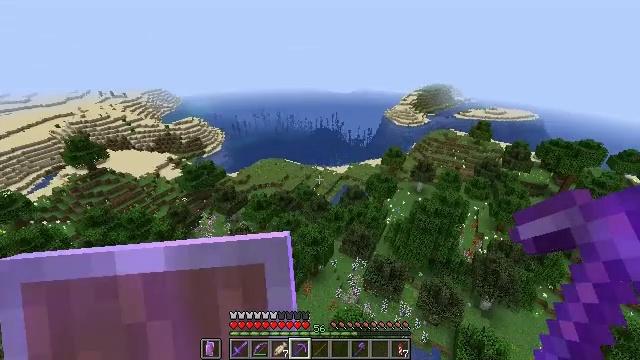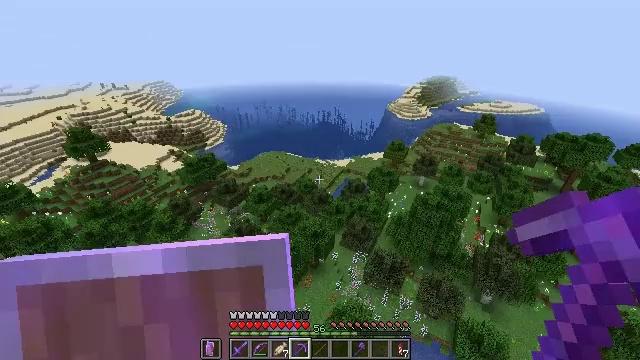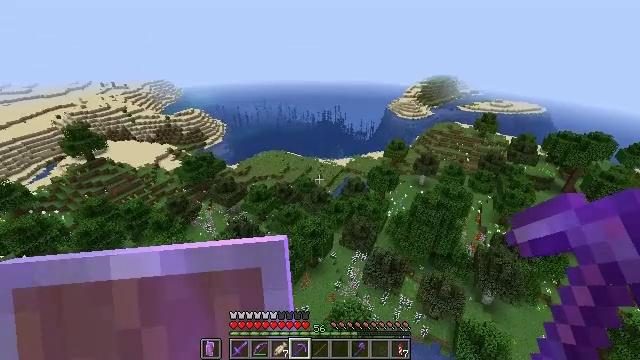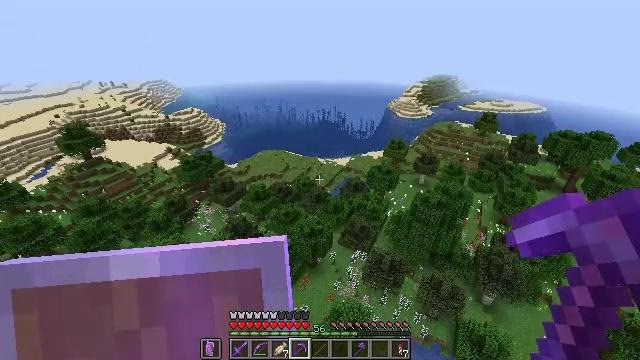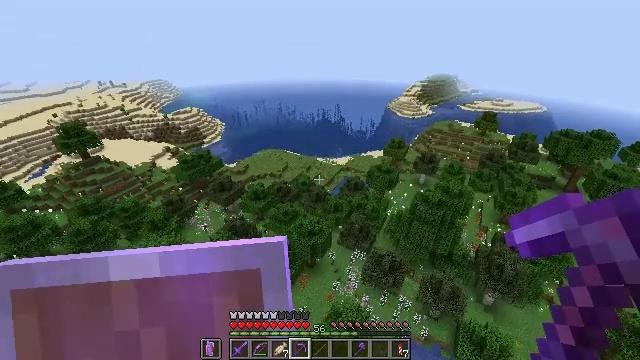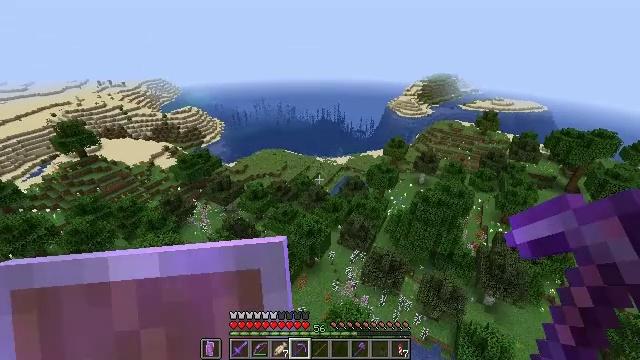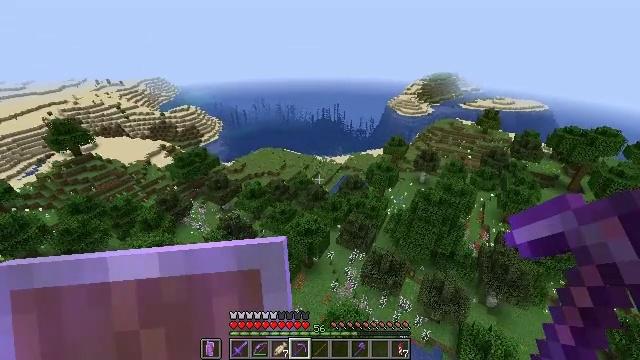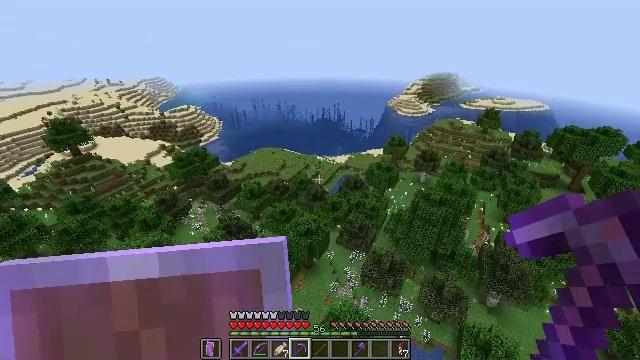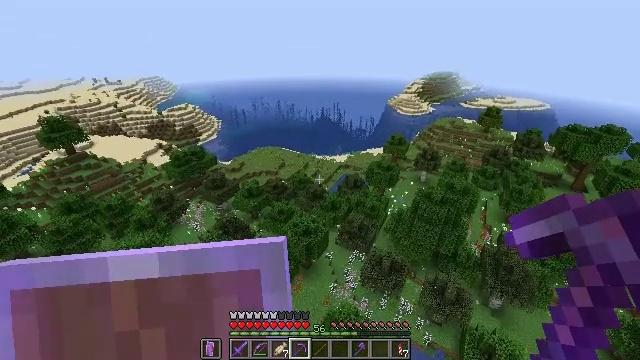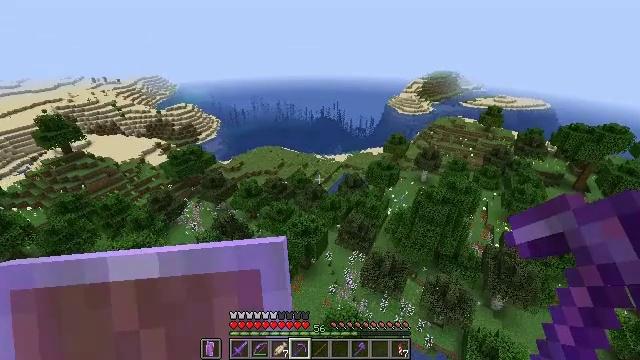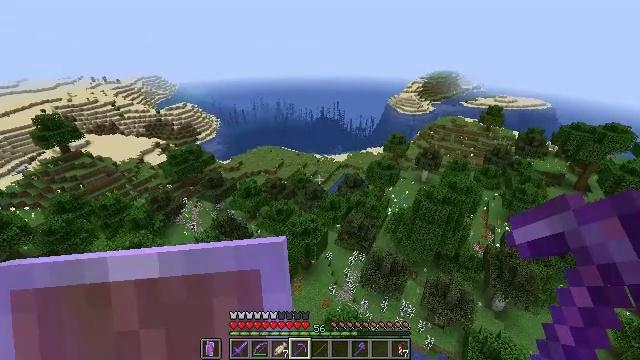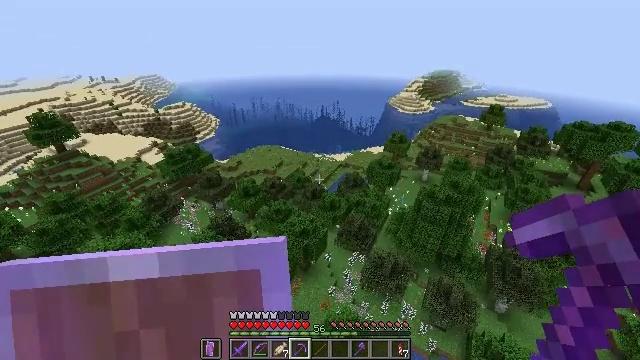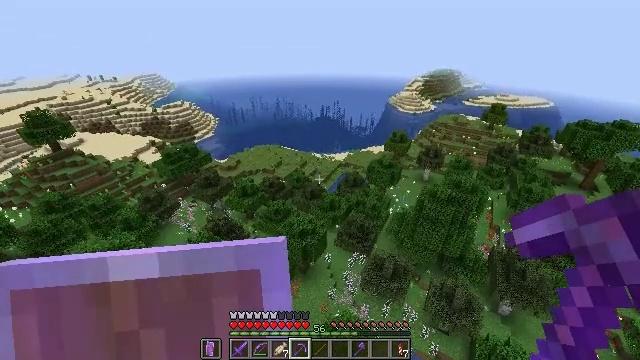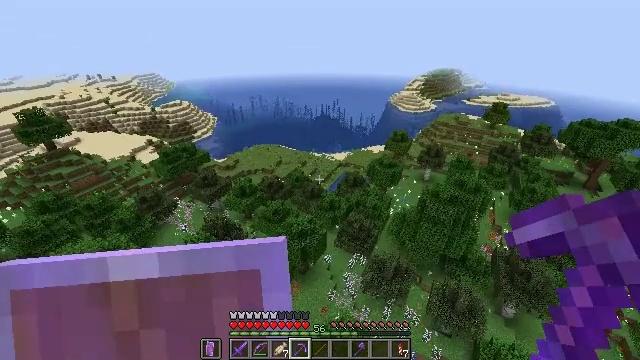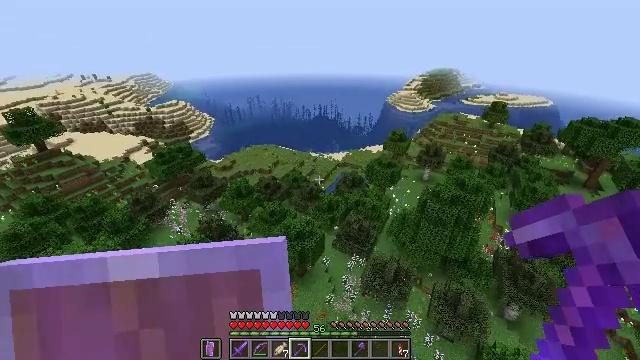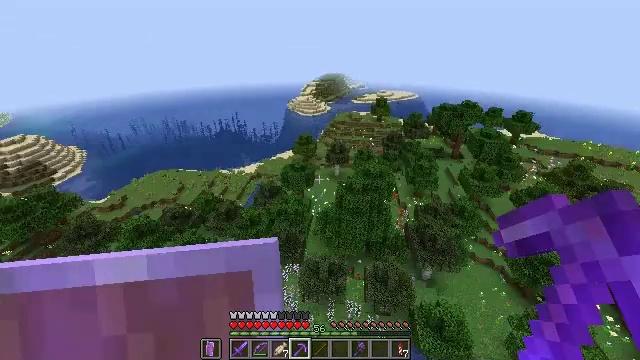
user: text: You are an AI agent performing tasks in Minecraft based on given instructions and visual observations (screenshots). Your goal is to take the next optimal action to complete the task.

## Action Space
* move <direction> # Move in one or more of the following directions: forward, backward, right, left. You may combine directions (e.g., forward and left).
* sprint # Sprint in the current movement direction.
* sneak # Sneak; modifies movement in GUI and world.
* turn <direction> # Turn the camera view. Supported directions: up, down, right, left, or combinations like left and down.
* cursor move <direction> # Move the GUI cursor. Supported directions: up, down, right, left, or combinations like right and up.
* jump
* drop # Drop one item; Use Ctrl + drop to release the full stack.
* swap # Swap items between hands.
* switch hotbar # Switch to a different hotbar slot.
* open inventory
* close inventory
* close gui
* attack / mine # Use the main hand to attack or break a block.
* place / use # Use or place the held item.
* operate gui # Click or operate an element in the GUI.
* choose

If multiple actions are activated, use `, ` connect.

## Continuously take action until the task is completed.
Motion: motion action
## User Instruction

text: Remove oak leaves from branches.
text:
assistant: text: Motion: turn down
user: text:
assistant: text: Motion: no_op
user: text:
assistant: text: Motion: no_op
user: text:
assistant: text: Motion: no_op
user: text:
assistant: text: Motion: no_op
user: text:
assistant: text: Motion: no_op
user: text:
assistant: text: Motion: no_op
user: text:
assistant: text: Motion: no_op
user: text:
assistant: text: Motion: no_op
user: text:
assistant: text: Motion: no_op
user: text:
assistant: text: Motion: no_op
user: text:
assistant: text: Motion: no_op
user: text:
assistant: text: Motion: no_op
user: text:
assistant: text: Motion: no_op
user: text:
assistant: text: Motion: turn right and up
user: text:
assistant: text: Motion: turn right and down
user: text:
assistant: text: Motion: turn right and down
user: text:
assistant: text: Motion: turn right and down
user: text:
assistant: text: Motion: turn right
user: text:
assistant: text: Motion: turn right and down
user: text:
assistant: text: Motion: turn right
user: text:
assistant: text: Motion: turn right
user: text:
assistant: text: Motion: turn right
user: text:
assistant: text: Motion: no_op
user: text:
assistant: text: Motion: turn right
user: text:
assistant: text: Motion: turn right and up
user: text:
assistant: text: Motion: turn right and up
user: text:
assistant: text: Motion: turn right
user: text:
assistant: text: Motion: turn right
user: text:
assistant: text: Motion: no_op